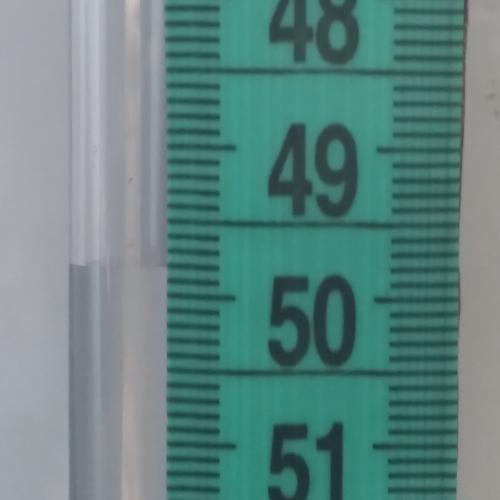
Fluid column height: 49.8 cm